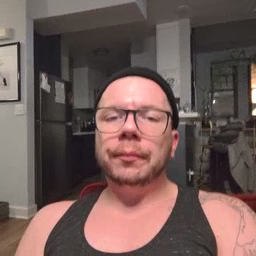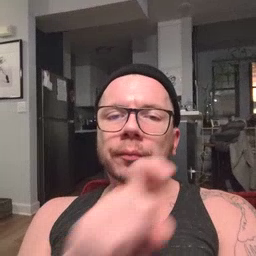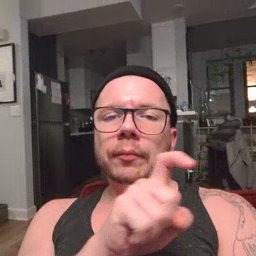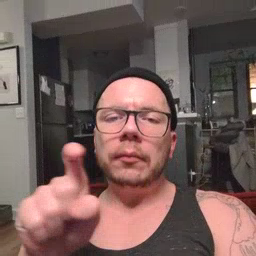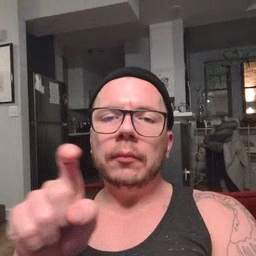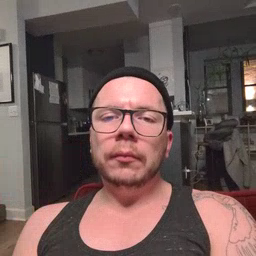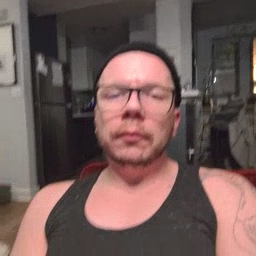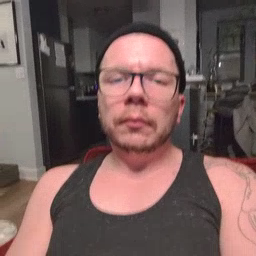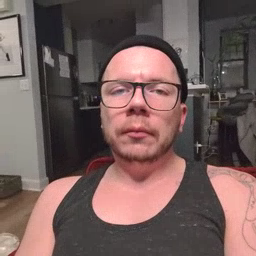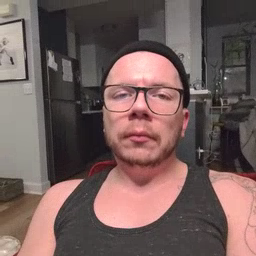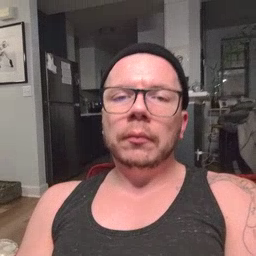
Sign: closet